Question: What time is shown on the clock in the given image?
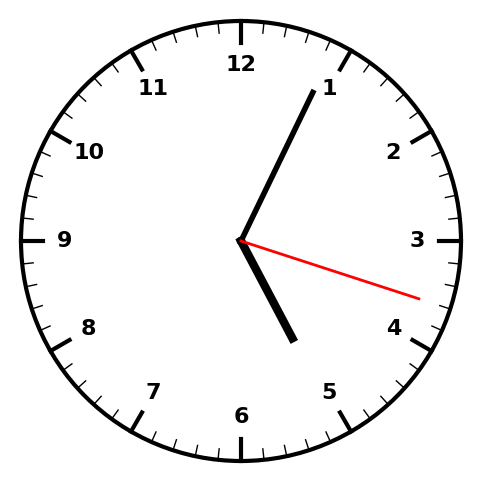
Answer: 05:04:18